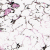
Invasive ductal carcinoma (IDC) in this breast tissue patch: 0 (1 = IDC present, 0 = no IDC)